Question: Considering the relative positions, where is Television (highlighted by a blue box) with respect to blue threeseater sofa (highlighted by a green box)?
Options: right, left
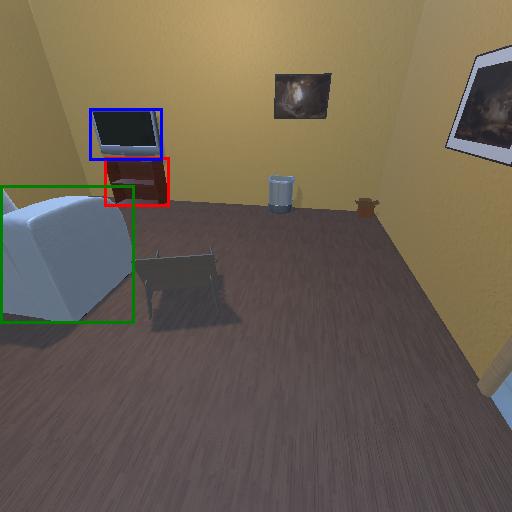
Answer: right